Question: With my layout, I would like the 'EditText's to fill all of the horizontal space on their row, but leave the remaining space for a button to its right.
I would also like the buttons to be aligned to the bottom of the 'EditText' that is on its row.
Currently, the buttons are not aligned to the bottom of their 'EditText', and I would like to know how I can achieve this.
Here is a screenshot:

And here is my XML:
'''
<RelativeLayout
xmlns:android="http://schemas.android.com/apk/res/android"
android:layout_width="match_parent"
android:layout_height="wrap_content"
android:layout_marginLeft="12dp"
android:layout_marginRight="12dp" >
<LinearLayout
android:id="@+id/nameLayout"
android:layout_width="match_parent"
android:layout_height="wrap_content">
<EditText
android:id="@+id/nameEditText"
android:layout_width="0dp"
android:layout_weight="1"
android:layout_height="wrap_content"
android:layout_marginTop="10dp"
android:layout_marginBottom="5dp"
android:ems="8"
android:textSize="15sp"
android:hint="enter name" />
<ImageButton
android:id="@+id/micNameButton"
android:layout_width="wrap_content"
android:layout_height="wrap_content"
android:background="@android:color/transparent"
android:src="@drawable/ic_mic" />
</LinearLayout>
<LinearLayout
android:id="@+id/editLayout"
android:layout_width="match_parent"
android:layout_height="wrap_content"
android:layout_below="@+id/nameLayout">
<EditText
android:id="@+id/notesEditText"
android:layout_width="0dp"
android:layout_weight="1"
android:layout_height="wrap_content"
android:layout_marginTop="5dp"
android:ems="8"
android:textSize="15sp"
android:hint="enter notes" />
<ImageButton
android:id="@+id/micNotesButton"
android:layout_width="wrap_content"
android:layout_height="wrap_content"
android:background="@android:color/transparent"
android:src="@drawable/ic_mic" />
</LinearLayout>
</RelativeLayout>
'''
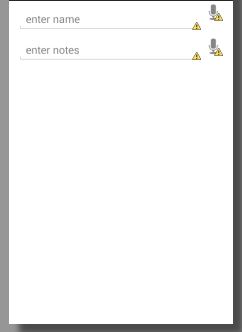
Answer: Try keeping your margin attributes in the LinearLayout, and not in the actual EditText or ImageButton. And set the gravity of the layout to 'bottom'.
(Edit: Also notice that I added 'android:orientation="horizontal"' to the LinearLayouts. You should always have an orientation when child views use layout_weight)
It should look something like this:
'''
<RelativeLayout
xmlns:android="http://schemas.android.com/apk/res/android"
android:layout_width="match_parent"
android:layout_height="wrap_content"
android:layout_marginLeft="12dp"
android:layout_marginRight="12dp" >
<LinearLayout
android:id="@+id/nameLayout"
android:layout_width="match_parent"
android:layout_height="wrap_content"
android:layout_orientation="horizontal"
android:layout_marginTop="10dp"
android:layout_marginBottom="5dp"
android:gravity="bottom" >
<EditText
android:id="@+id/nameEditText"
android:layout_width="0dp"
android:layout_weight="1"
android:layout_height="wrap_content"
android:ems="8"
android:textSize="15sp"
android:hint="enter name" />
<ImageButton
android:id="@+id/micNameButton"
android:layout_width="wrap_content"
android:layout_height="wrap_content"
android:background="@android:color/transparent"
android:src="@drawable/ic_mic" />
</LinearLayout>
<LinearLayout
android:id="@+id/editLayout"
android:layout_width="match_parent"
android:layout_height="wrap_content"
android:layout_orientation="horizontal"
android:layout_marginTop="10dp"
android:layout_marginBottom="5dp"
android:gravity="bottom"
android:layout_below="@+id/nameLayout">
<EditText
android:id="@+id/notesEditText"
android:layout_width="0dp"
android:layout_weight="1"
android:layout_height="wrap_content"
android:ems="8"
android:textSize="15sp"
android:hint="enter notes" />
<ImageButton
android:id="@+id/micNotesButton"
android:layout_width="wrap_content"
android:layout_height="wrap_content"
android:background="@android:color/transparent"
android:src="@drawable/ic_mic" />
</LinearLayout>
</RelativeLayout>
'''